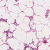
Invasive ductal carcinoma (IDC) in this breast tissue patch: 1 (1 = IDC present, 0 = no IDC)